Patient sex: F
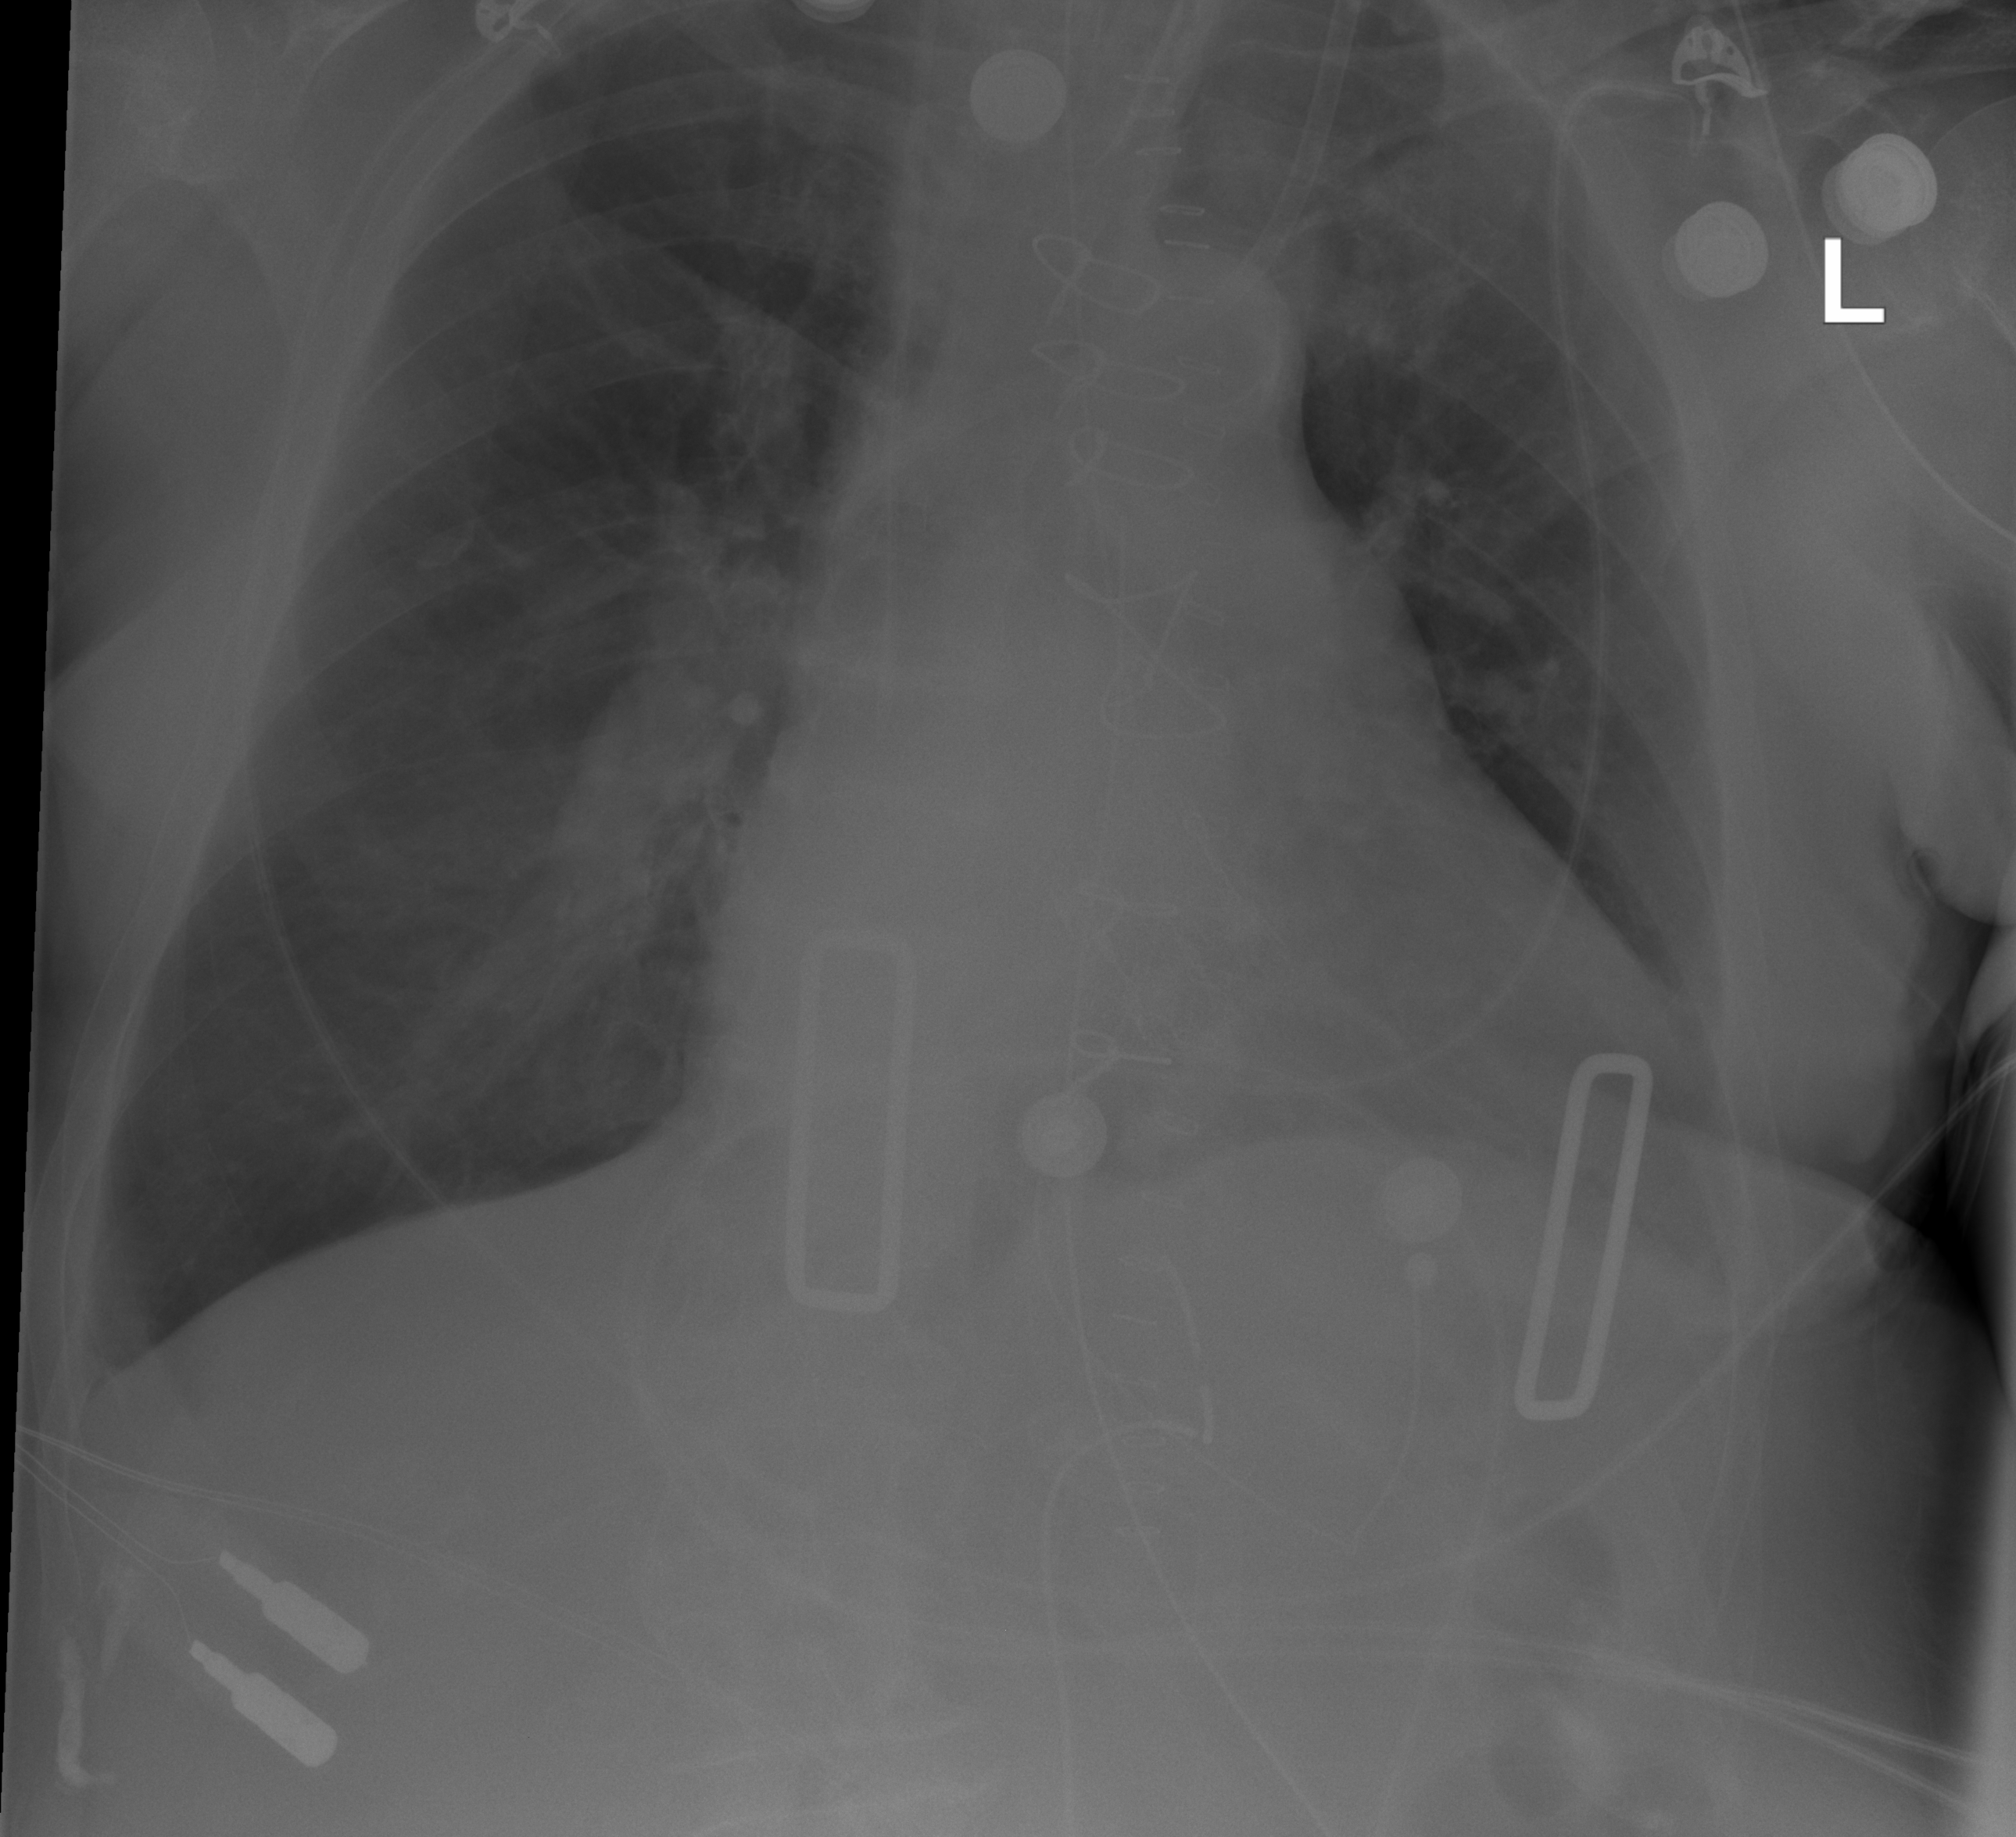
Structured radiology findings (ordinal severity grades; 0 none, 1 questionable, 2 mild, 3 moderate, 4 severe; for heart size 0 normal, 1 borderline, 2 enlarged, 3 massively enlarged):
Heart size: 2
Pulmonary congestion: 0
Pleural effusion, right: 0
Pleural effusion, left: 0
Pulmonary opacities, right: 0
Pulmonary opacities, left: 0
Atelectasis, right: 2
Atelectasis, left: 2